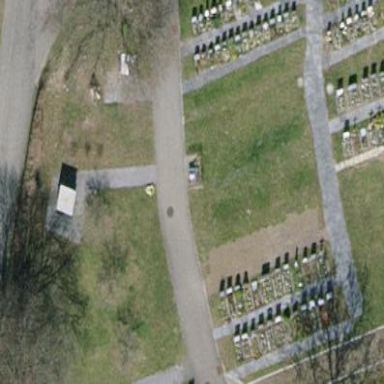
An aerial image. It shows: Cemetery.